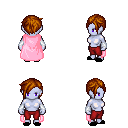
a pixel art fantasy rpg character, female body template, dark elf, purple skin, pink cape, red pants, brunette pixie cut hairstyle, white cloth bracers, black slippers, four views (front, back, left, right), 2x2 character sprite sheet, small pixel art, hard edges, no anti-aliasing